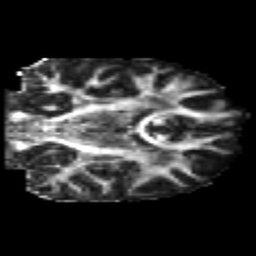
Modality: FA
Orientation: coronal
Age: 21
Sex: female
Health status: healthy
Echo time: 0.074 s